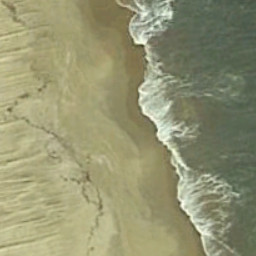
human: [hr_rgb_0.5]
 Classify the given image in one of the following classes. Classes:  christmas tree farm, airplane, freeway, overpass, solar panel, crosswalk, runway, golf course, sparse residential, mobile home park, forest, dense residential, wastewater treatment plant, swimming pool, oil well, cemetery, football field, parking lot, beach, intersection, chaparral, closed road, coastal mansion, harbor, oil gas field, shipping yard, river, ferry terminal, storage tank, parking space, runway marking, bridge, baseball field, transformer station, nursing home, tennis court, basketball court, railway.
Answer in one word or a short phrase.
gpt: beach